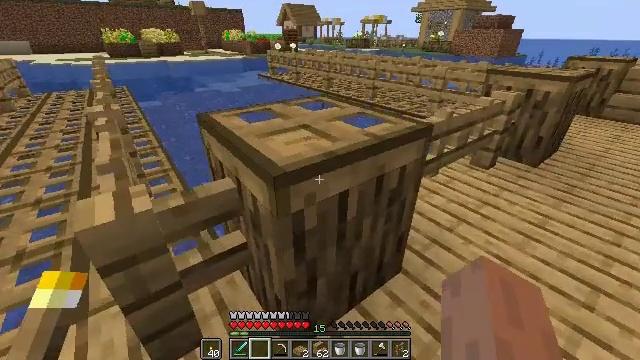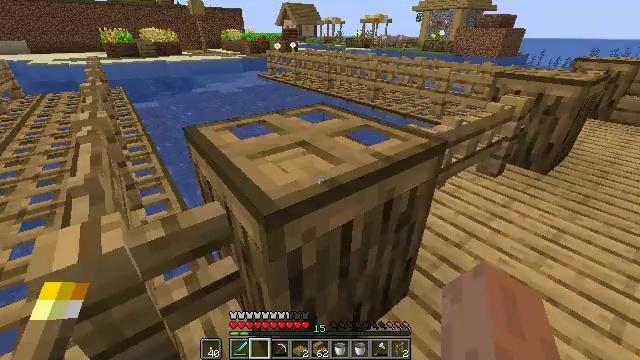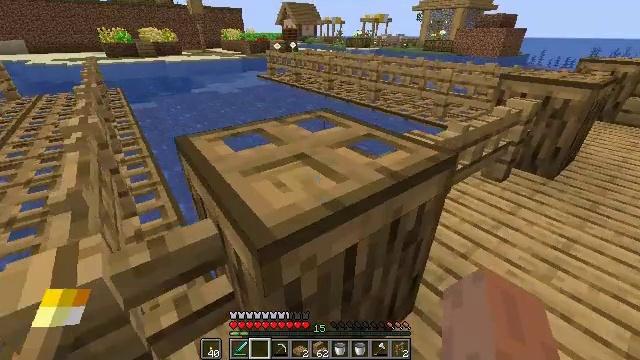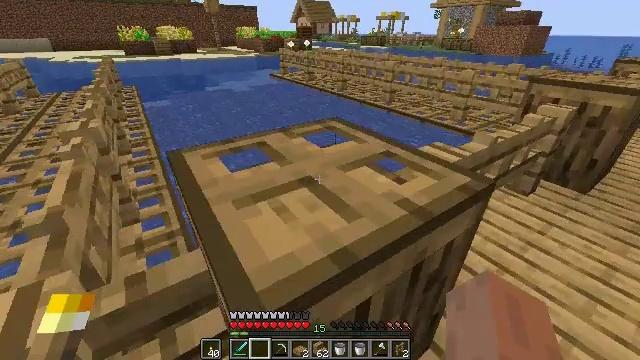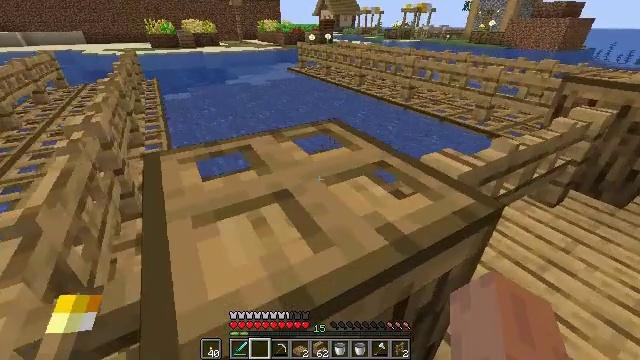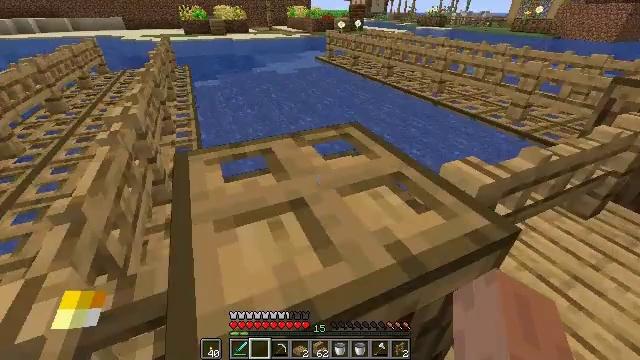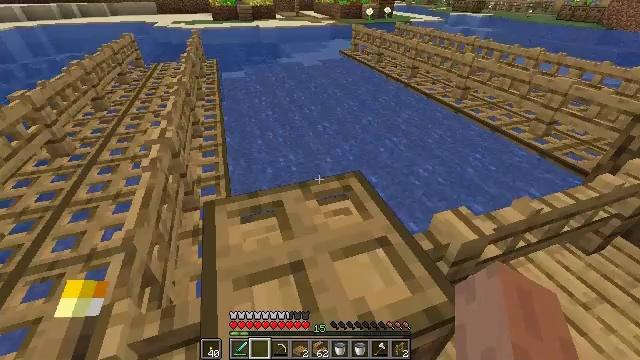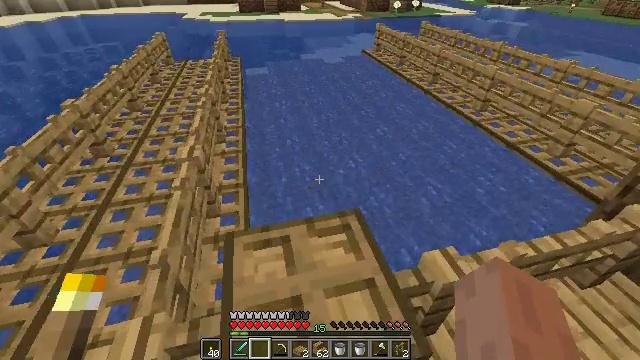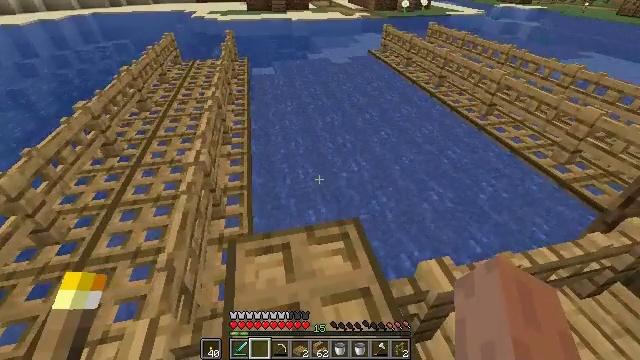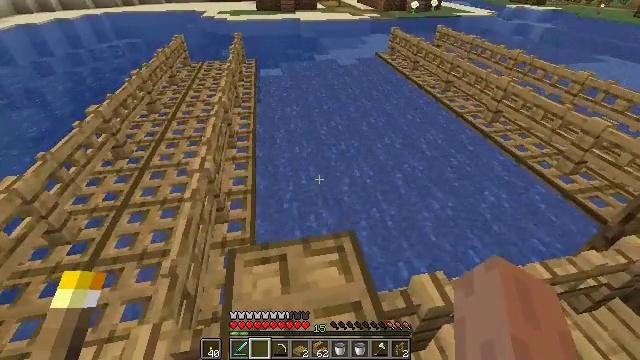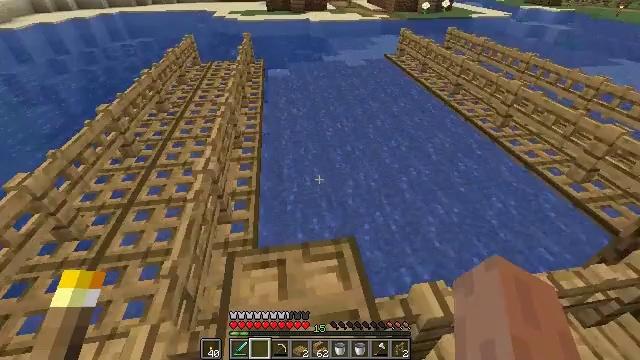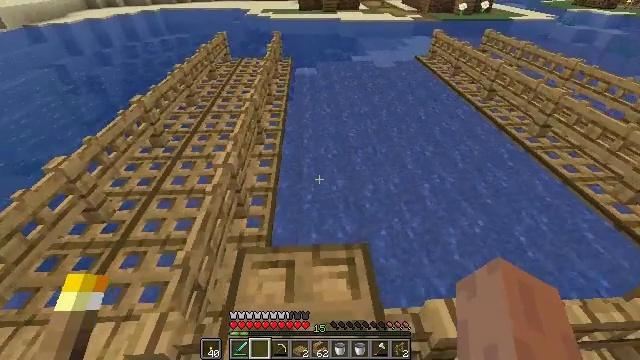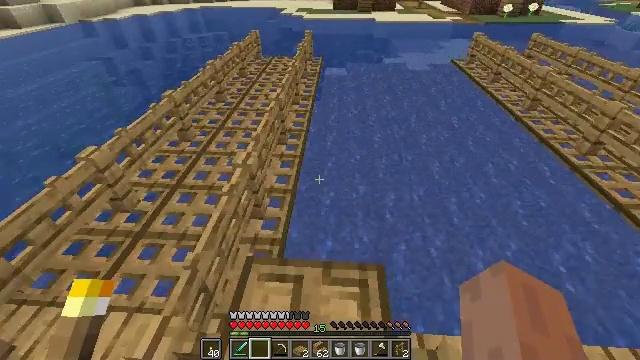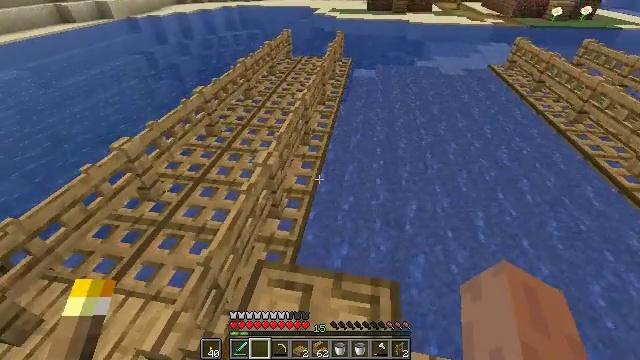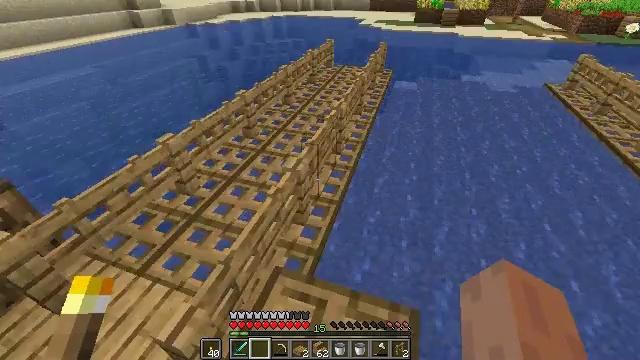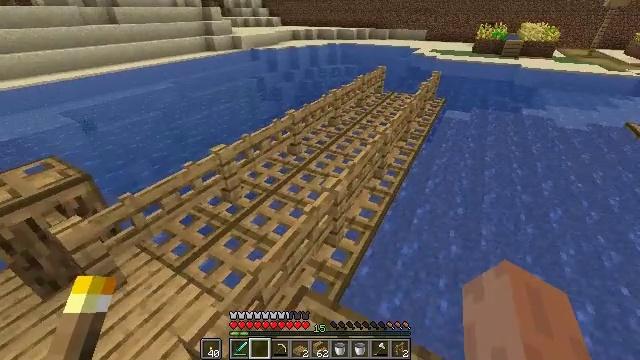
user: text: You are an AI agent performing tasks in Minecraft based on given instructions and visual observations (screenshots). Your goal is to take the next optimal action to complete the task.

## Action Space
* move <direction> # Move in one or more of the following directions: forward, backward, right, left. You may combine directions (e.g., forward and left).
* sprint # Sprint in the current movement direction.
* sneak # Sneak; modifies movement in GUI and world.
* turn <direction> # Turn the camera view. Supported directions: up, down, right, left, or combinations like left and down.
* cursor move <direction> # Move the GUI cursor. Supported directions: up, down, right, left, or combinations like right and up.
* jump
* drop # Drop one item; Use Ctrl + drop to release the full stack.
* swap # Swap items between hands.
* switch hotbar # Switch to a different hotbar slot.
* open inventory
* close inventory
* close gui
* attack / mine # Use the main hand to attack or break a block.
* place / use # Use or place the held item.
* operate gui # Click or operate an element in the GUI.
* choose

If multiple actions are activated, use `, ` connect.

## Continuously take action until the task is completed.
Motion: motion action
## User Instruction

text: Mine the oak trapdoor.
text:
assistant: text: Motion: move forward, sprint
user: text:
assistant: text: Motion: move forward, sprint
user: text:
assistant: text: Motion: move forward, sprint, turn left
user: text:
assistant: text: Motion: move forward, sprint, turn left and down
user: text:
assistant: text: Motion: move forward, turn left and down, jump
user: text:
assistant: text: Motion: move forward, turn left and down, jump
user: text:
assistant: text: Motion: move forward, turn left and down, jump
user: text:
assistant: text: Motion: move forward, turn left, jump
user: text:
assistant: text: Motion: move forward, turn left, jump
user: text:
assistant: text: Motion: move forward, turn left
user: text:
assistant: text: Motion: move forward, turn left
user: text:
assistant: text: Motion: move forward, turn left
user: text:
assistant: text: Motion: turn left
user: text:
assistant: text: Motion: turn left and up
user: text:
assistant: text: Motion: turn left and up
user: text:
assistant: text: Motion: turn left and up
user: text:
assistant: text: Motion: turn left and up
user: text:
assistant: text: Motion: no_op
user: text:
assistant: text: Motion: no_op
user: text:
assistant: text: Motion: no_op
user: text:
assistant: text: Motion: no_op
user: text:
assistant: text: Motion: no_op
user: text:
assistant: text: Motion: turn right
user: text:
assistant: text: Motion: turn right
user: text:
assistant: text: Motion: turn right
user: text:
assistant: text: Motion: turn right
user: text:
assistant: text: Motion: turn right
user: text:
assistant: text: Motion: turn right
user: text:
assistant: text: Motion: no_op
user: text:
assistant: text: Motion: no_op